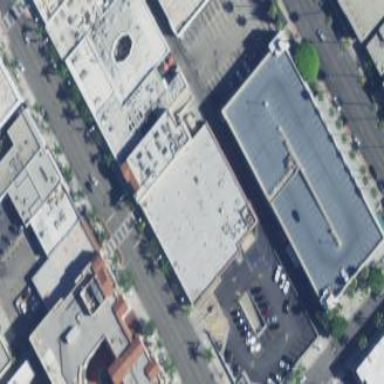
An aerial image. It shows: Building.